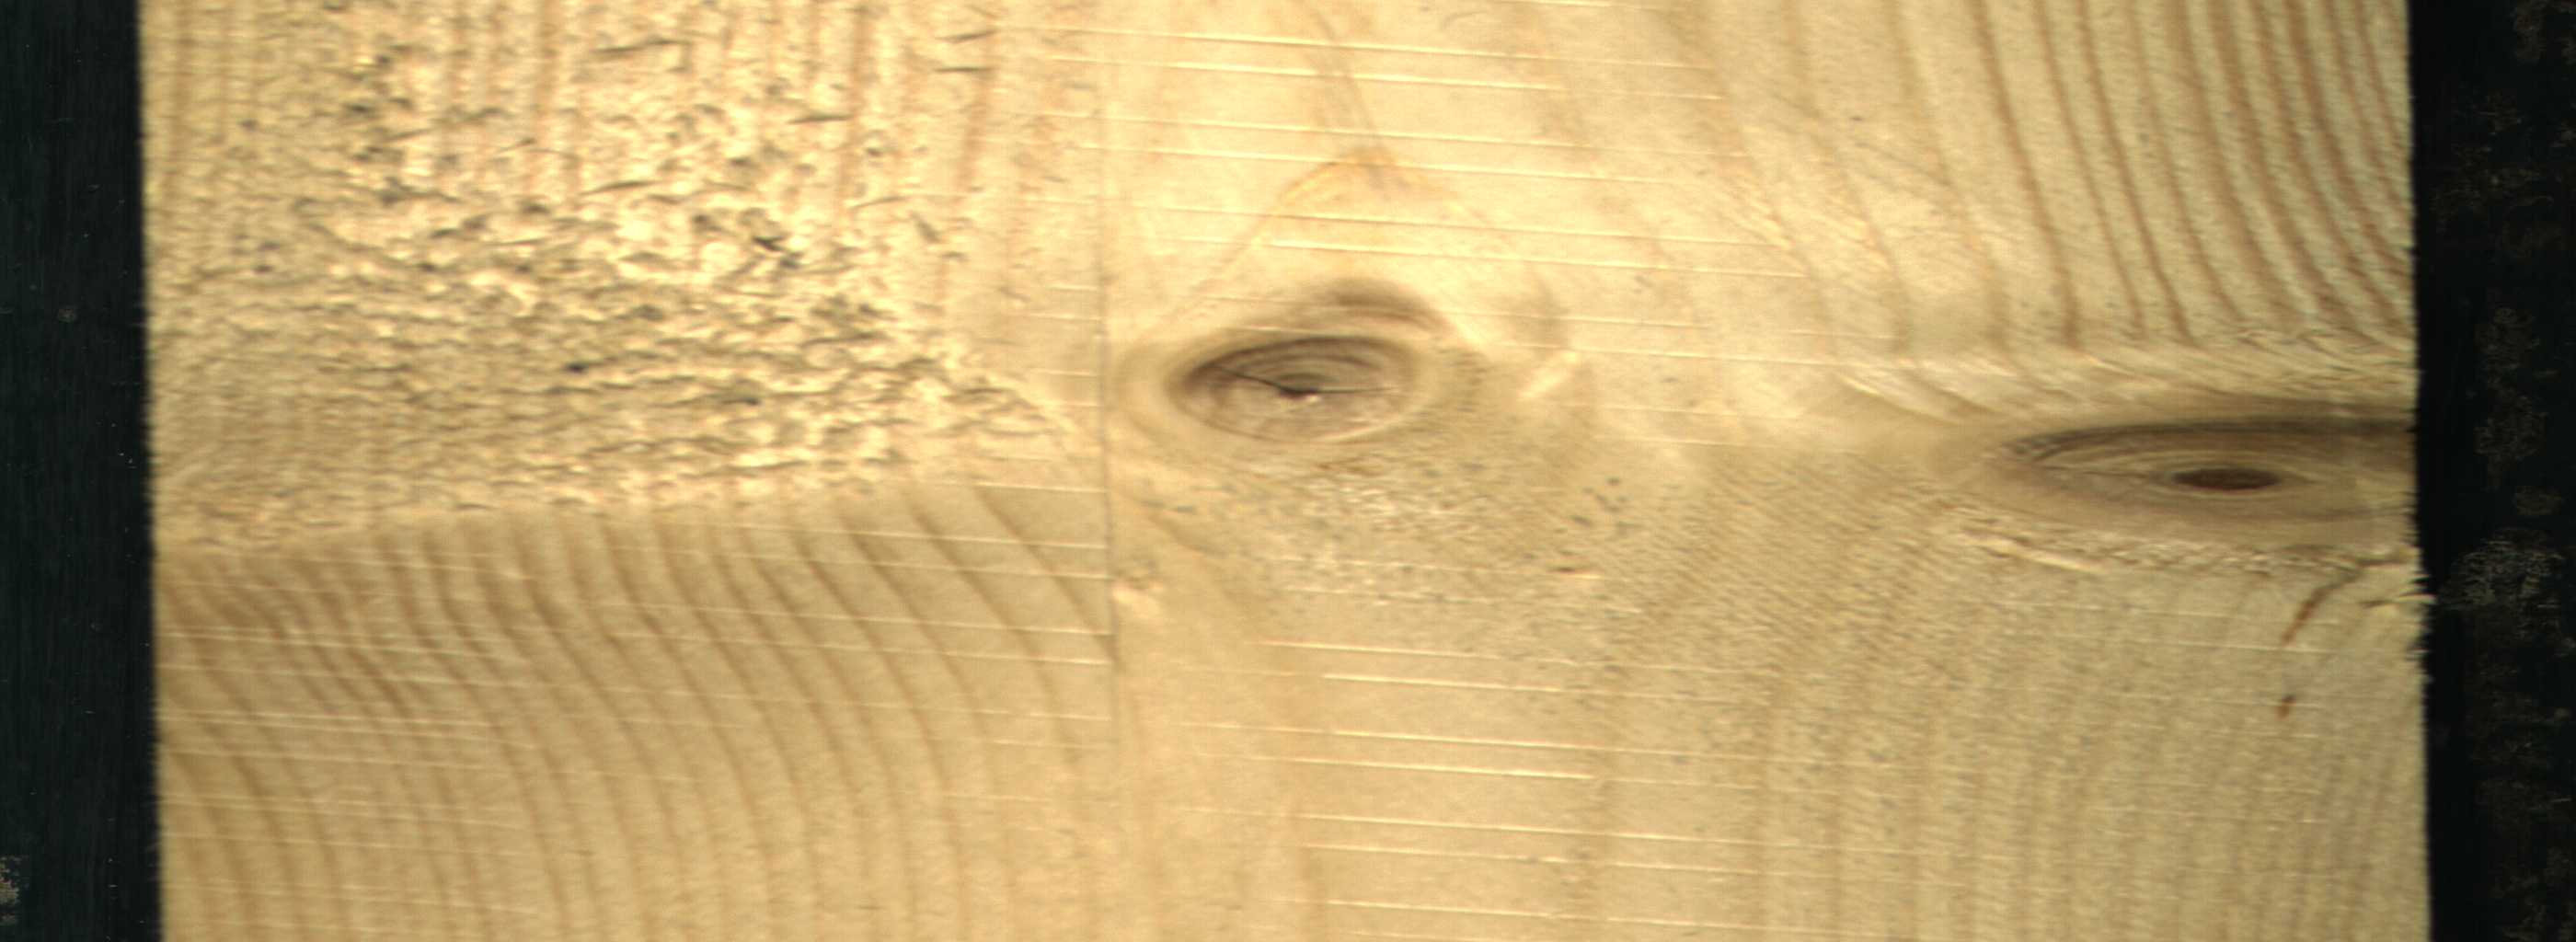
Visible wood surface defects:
knot_with_crack
Live_Knot